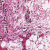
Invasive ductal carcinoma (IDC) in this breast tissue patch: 0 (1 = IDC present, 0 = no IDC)